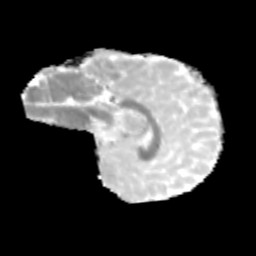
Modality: MD
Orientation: sagittal
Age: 10
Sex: male
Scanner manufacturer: siemens
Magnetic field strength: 3 T
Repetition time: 3.8 s
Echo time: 0.07 s